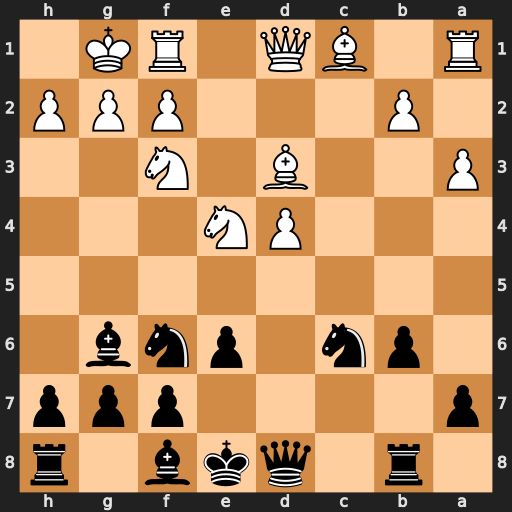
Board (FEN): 1r1qkb1r/p4ppp/1pn1pnb1/8/3PN3/P2B1N2/1P3PPP/R1BQ1RK1
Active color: b
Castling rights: k
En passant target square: -
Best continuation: Bxe4 Bxe4 Nxe4